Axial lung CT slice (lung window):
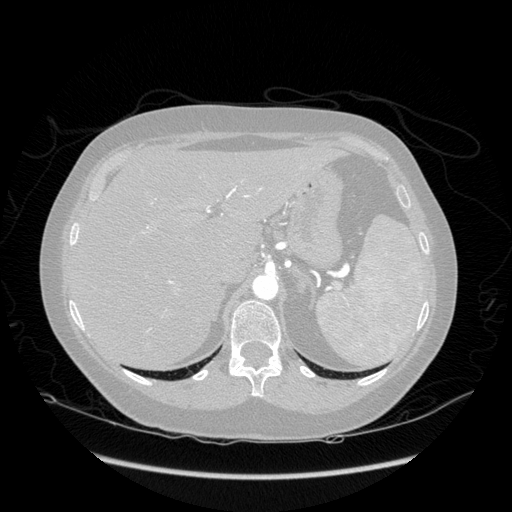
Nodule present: no